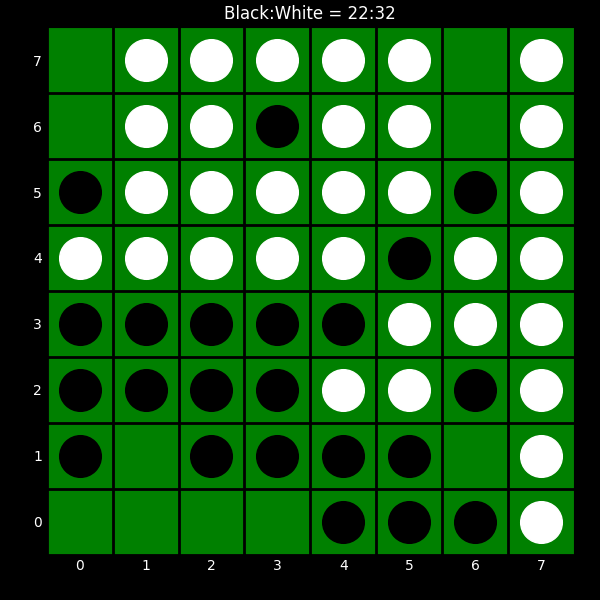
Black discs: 22
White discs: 32